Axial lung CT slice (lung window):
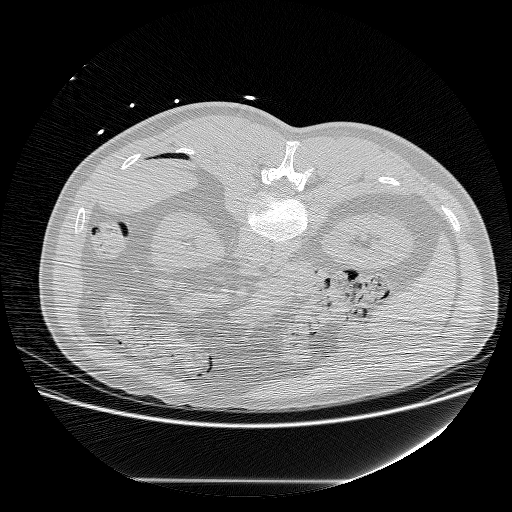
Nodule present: no